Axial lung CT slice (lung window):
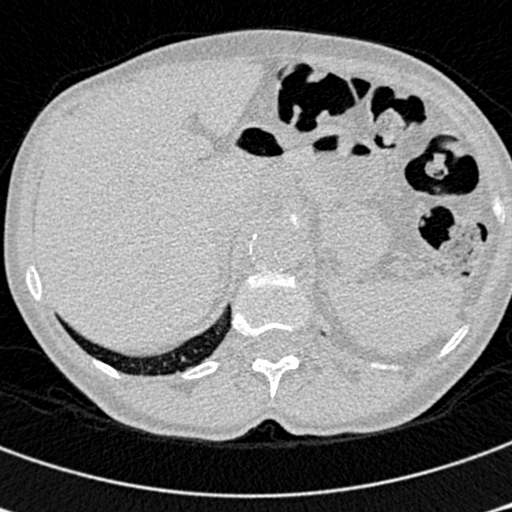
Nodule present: no